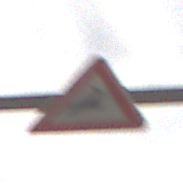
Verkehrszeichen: WildwechselLinks
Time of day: MorningAfternoon
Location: Outdoor (Urban)
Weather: PartlyCloudy
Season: NotSpecified
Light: Natural